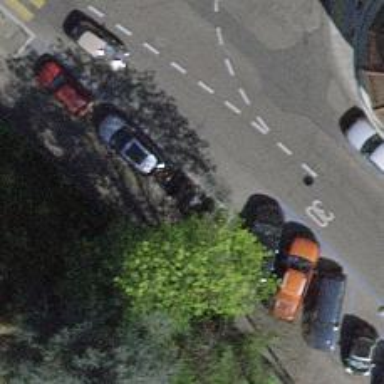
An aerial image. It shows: Motorcycle parking facility.